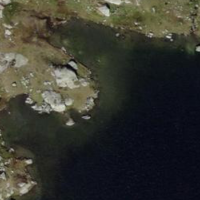
EUNIS habitat code: 31
Species observed at this site:
Empetrum nigrum
Vaccinium myrtillus